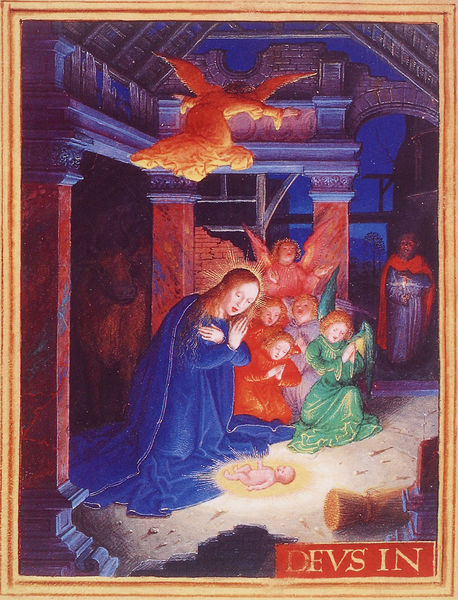
Titel: Stundenbuch von Bona Sforza für Margaretha von Österreich
Künstler: Gerard Horenbout
Institution: London, British Library (BL)
Schlagwörter: blau, gelb, grün, licht, stroh, säule, dach, rot, gold, kind, engel, korn, könig, balken, ruine, strahlen, dachstuhl, nimbus, christus, jesus, stall, ehre, wächter, maria, anbetung, josef, geburt, krippe, weihnachten, ochs, latein, heilige familie, geburt jesu, betlehem, grippe, deus in